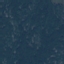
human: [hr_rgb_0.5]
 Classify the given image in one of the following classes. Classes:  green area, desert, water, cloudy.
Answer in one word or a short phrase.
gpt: green area